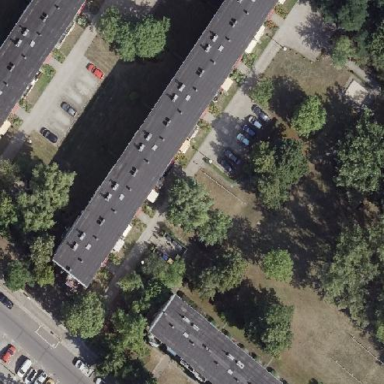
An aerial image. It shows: Apartment building with flat roof.